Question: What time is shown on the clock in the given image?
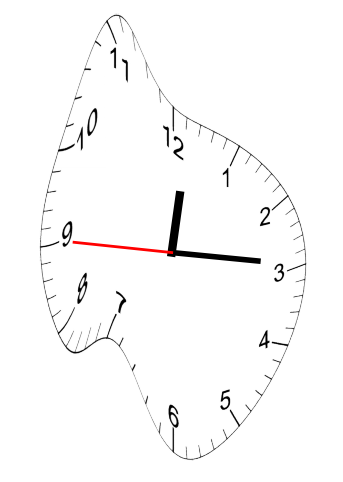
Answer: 12:14:45